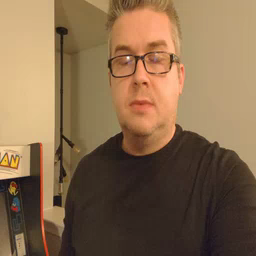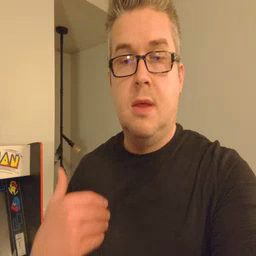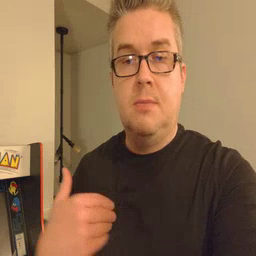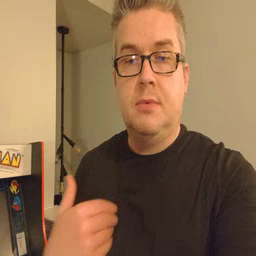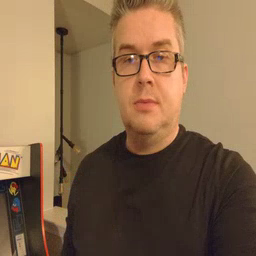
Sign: animal